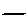
Label: line